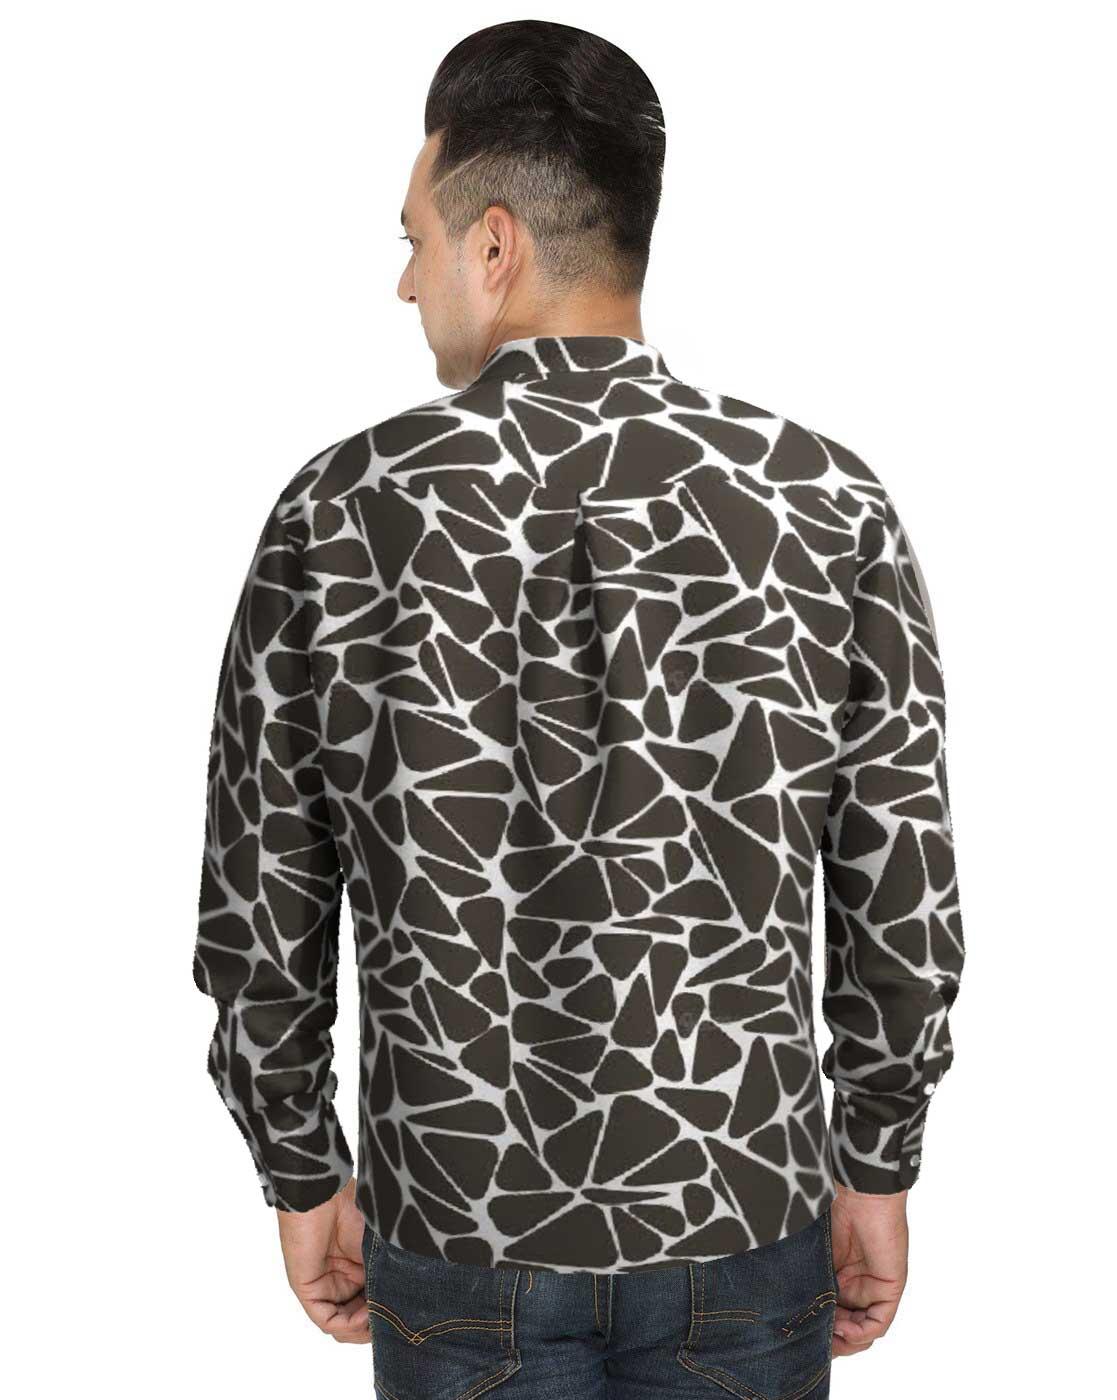
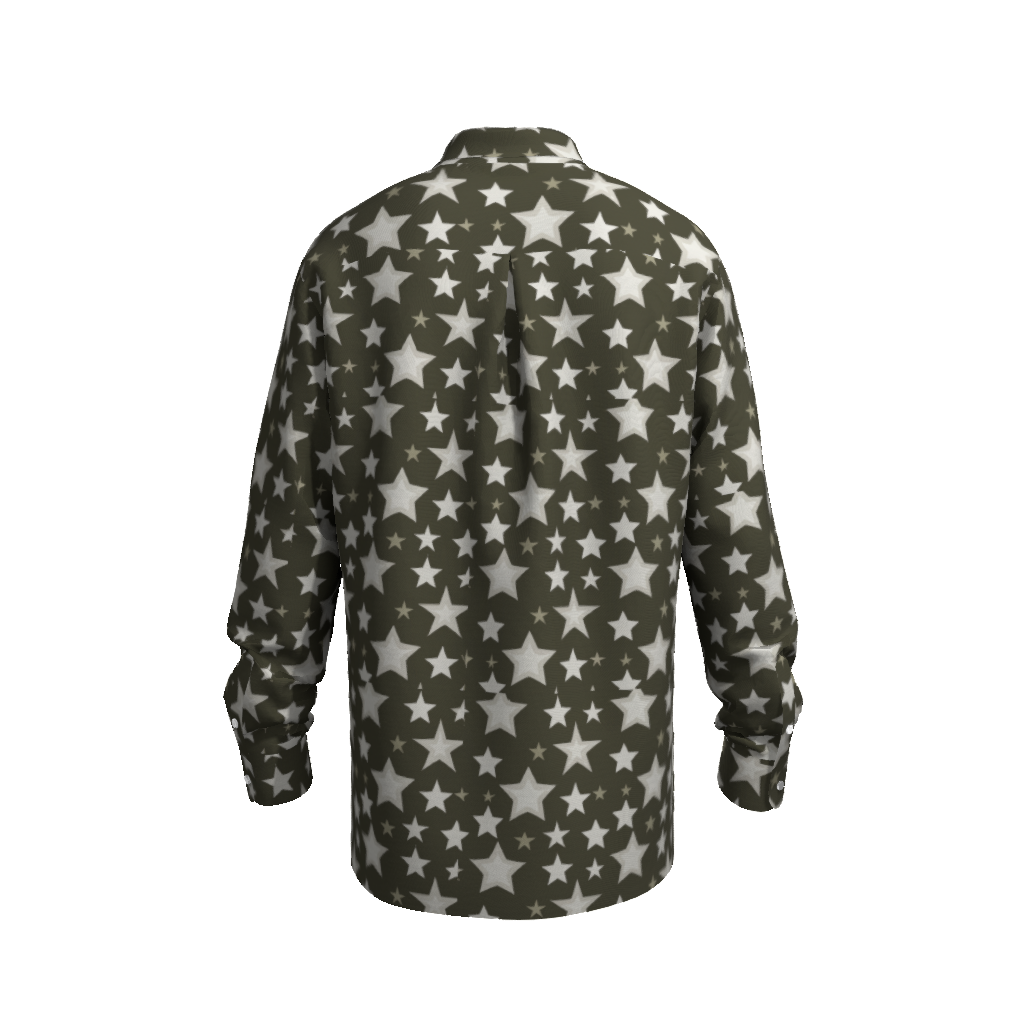
Clothing description: black white print button up tee